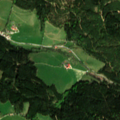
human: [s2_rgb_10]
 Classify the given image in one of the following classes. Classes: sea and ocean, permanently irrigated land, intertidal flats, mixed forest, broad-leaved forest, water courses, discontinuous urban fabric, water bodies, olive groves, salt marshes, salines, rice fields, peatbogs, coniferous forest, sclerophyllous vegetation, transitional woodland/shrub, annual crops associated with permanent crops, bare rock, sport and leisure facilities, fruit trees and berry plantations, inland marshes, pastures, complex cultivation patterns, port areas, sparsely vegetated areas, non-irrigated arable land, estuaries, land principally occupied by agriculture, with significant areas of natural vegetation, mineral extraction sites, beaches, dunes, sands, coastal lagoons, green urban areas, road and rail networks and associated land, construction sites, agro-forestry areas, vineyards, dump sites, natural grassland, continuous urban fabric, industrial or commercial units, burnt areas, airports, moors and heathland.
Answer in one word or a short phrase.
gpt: pastures, complex cultivation patterns, coniferous forest, mixed forest